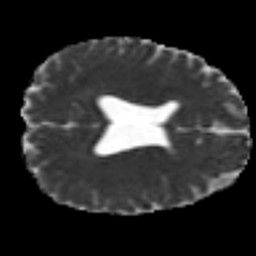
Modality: MD
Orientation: axial
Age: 40
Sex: male
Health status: ill
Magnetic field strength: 3 T
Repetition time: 8.4 s
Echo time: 0.0926 s